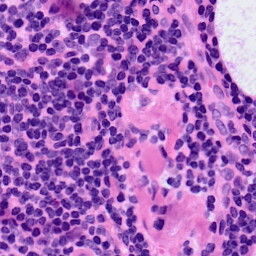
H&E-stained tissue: LymphNode